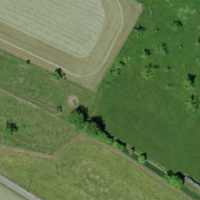
EUNIS habitat code: 25
Species observed at this site:
Allium ursinum